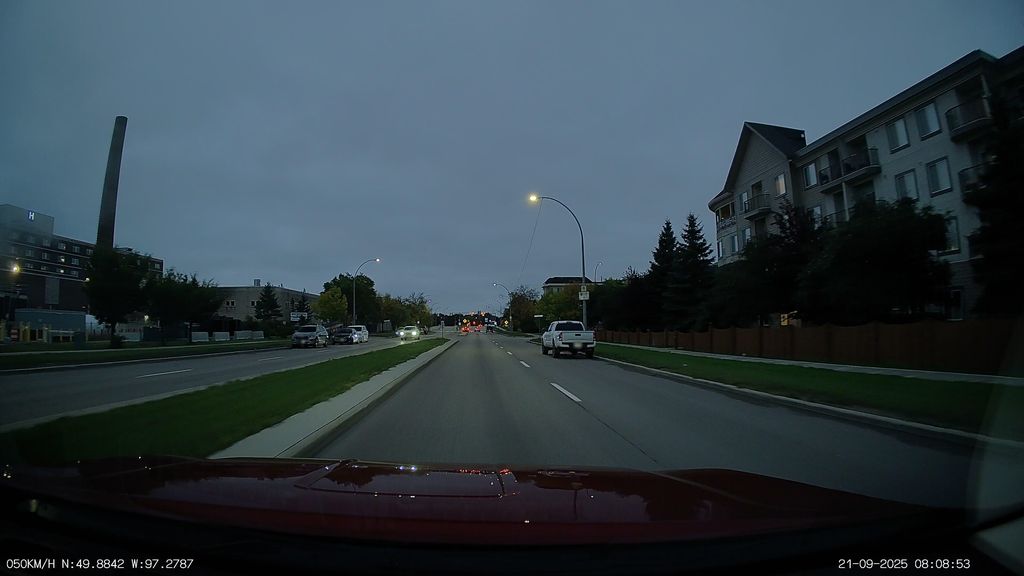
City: winnipeg